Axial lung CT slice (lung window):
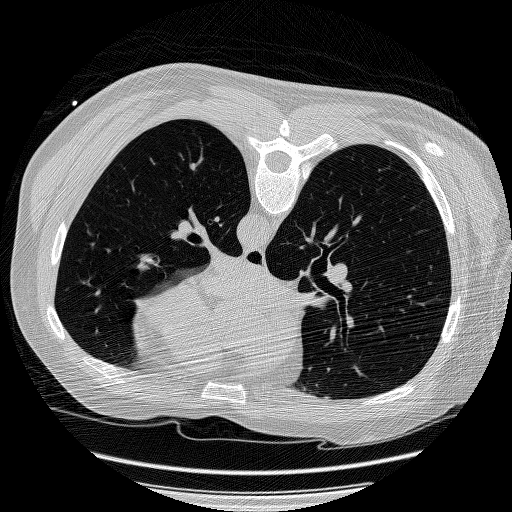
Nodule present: no